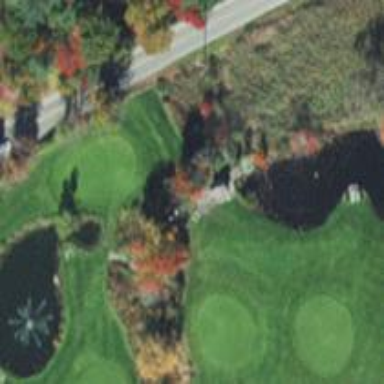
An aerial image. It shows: Golf tee.